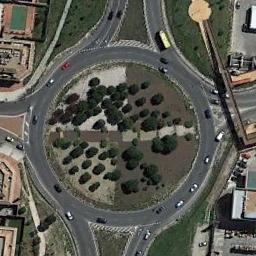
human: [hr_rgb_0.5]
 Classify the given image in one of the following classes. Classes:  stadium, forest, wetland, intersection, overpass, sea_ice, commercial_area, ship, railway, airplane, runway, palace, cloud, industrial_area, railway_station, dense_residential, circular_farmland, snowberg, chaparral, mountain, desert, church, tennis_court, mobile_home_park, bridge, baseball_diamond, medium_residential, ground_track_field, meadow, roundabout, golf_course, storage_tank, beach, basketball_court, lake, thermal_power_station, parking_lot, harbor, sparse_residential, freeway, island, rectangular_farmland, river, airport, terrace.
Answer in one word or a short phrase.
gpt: roundabout